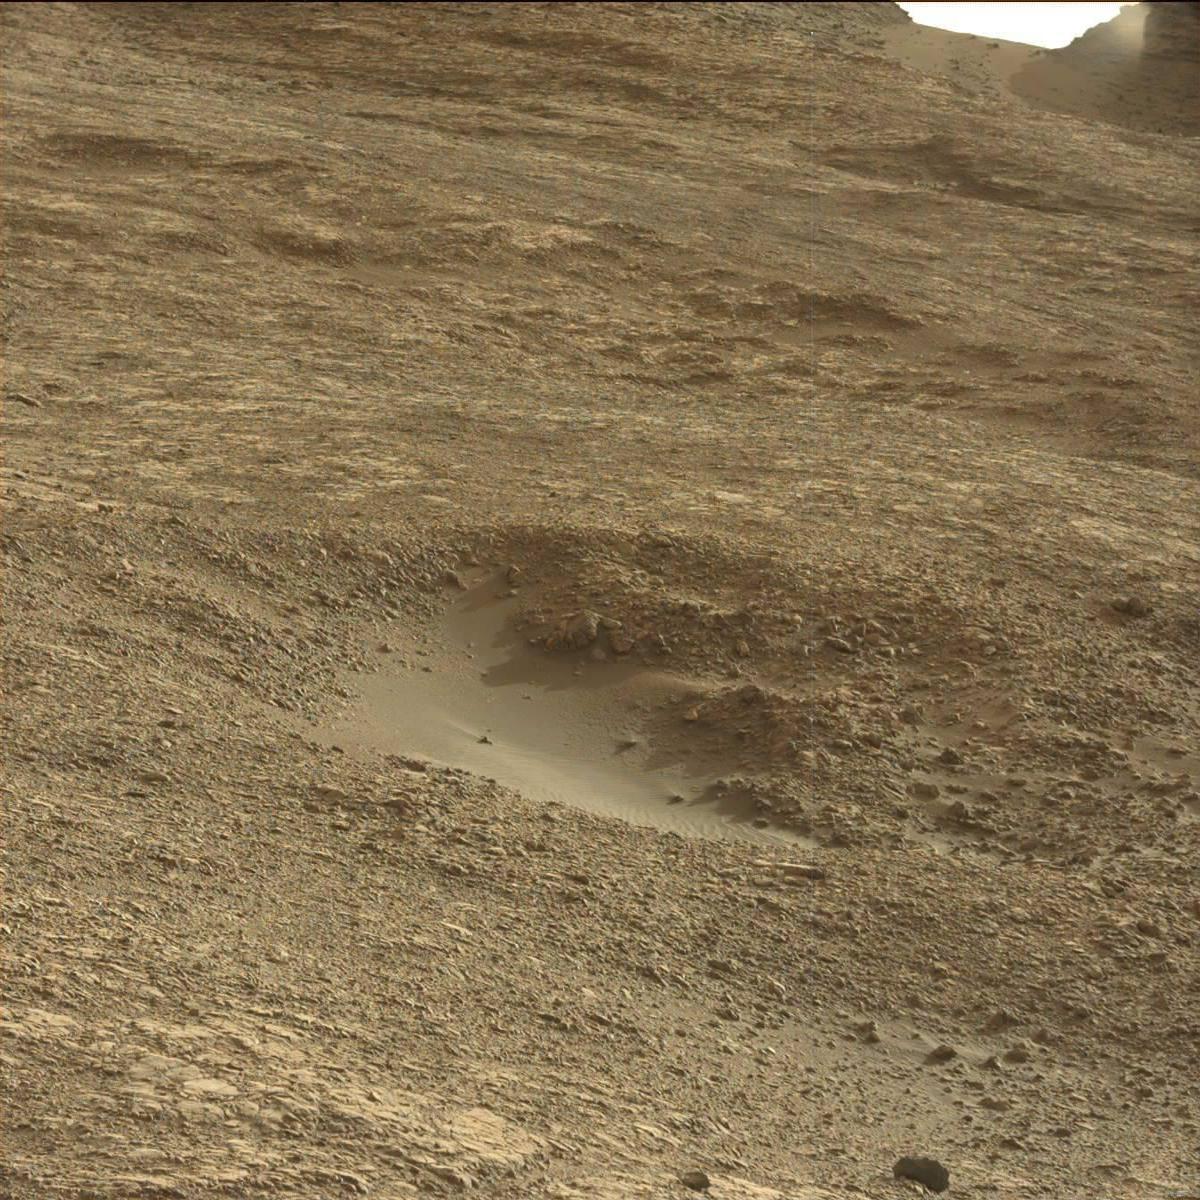
Terrain classes present: Bedrock, Sand / Soil, Sky